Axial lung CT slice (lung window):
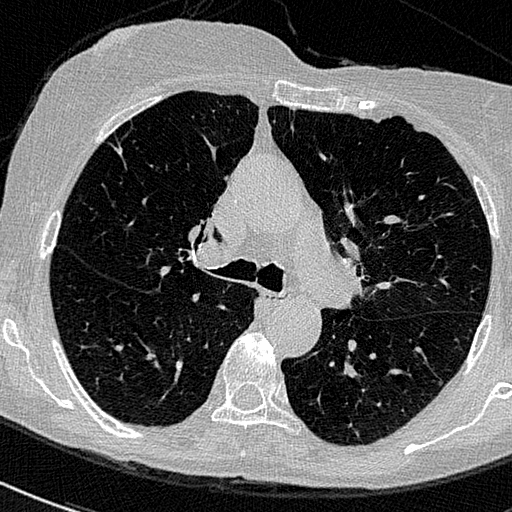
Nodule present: no